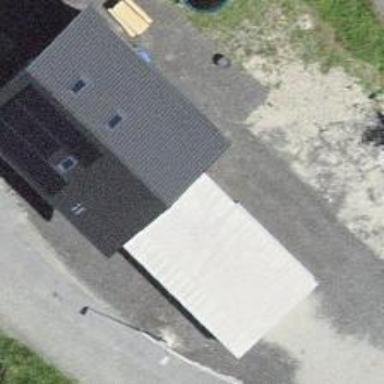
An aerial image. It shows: Farm building.